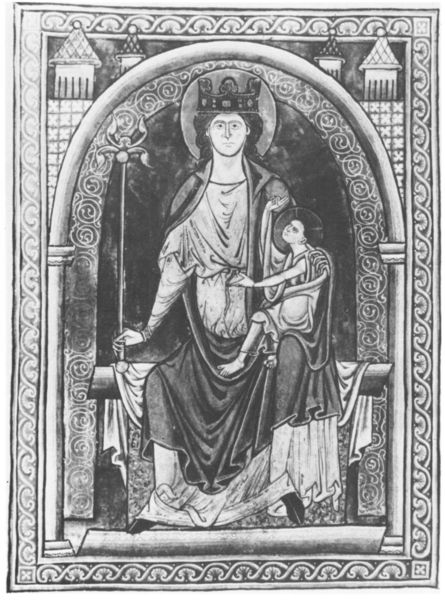
Titel: Psalter (Glazier Psalter)
Institution: New York, Pierpont Morgan Library
Schlagwörter: mann, umhang, sitzen, blume, schwarz, säulen, zeichnung, blüte, rot, muster, falten, rahmen, gewand, haare, kind, krone, turm, bogen, schuhe, stab, rundbogen, könig, thron, schoß, türme, schwarz weiß, stich, herrscher, schein, heiligenschein, jesus, mittelalter, herrscherin, königin, heilig, maria, madonna, sitzender, sohn, ikone, zepter, jesuskind, menschensohn, drucik, keone